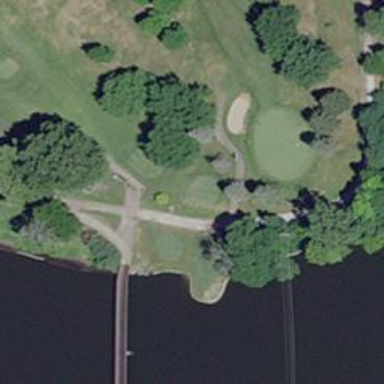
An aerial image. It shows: Service road used as golf cart path.